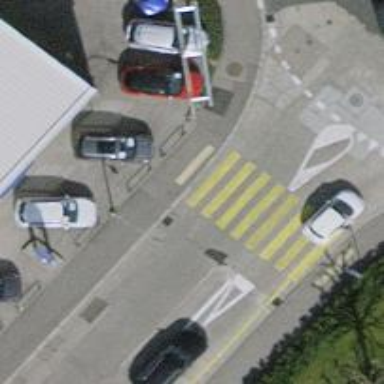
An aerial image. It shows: Kerb barrier.